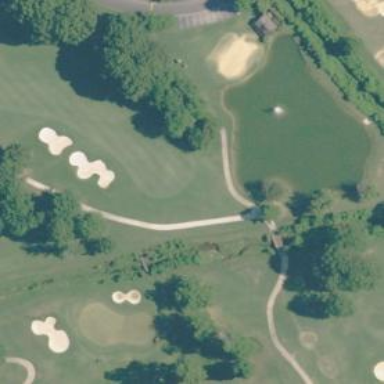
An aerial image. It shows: Path for both road and golf.